Brain MRI, t2w sequence, axial 2D slice.
Patient: age 33, sex F, weight 78 kg, height 1.78 m
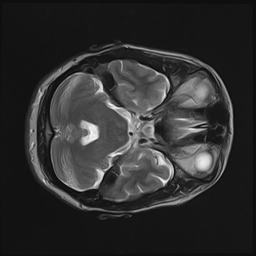